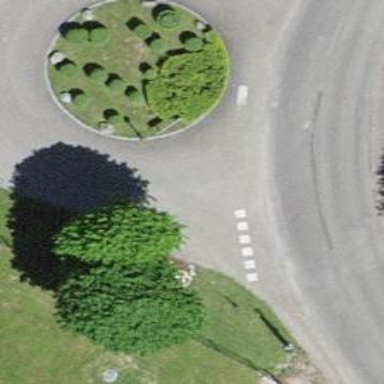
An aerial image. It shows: Historic wayside cross.